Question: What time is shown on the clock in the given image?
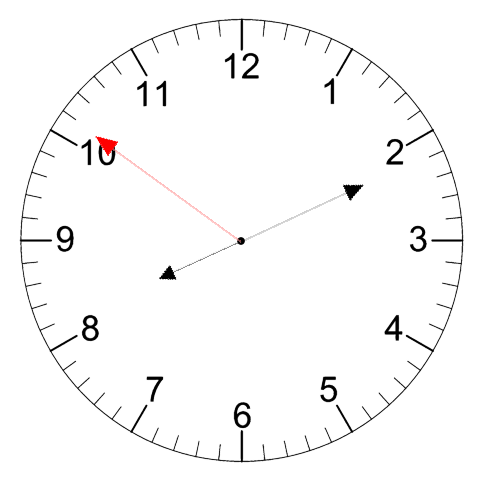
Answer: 08:10:51